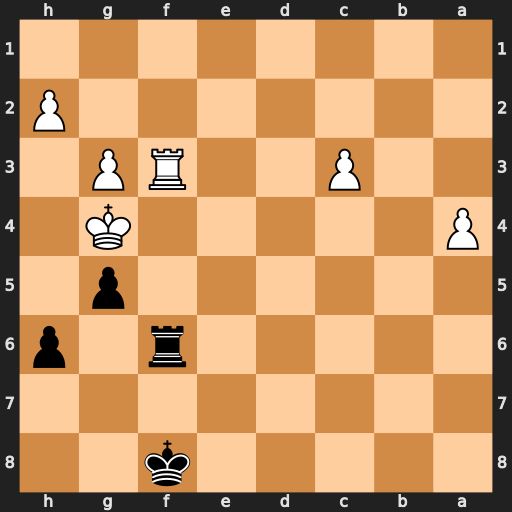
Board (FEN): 5k2/8/5r1p/6p1/P5K1/2P2RP1/7P/8
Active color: b
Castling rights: -
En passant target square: -
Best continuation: h5+ Kxh5 Rxf3